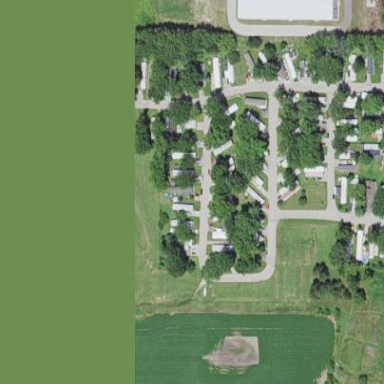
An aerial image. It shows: Residential area known as trailer park.